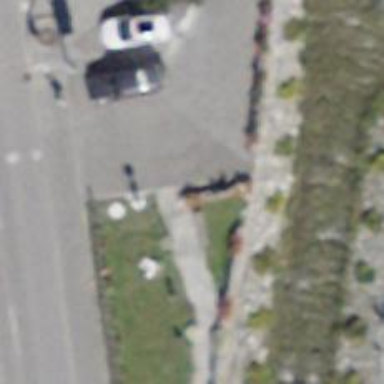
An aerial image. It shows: Charging station.